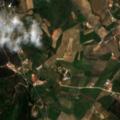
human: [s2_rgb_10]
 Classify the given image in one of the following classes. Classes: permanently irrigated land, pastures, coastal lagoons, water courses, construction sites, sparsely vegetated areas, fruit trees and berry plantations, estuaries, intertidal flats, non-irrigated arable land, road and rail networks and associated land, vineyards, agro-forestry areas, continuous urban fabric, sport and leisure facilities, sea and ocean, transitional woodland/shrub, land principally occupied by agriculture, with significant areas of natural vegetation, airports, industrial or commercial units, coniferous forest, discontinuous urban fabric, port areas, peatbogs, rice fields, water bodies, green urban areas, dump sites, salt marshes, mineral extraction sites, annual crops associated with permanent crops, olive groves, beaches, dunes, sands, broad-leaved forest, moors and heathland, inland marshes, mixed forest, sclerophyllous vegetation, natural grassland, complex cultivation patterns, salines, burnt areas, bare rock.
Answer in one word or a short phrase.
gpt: discontinuous urban fabric, vineyards, pastures, complex cultivation patterns, broad-leaved forest, transitional woodland/shrub